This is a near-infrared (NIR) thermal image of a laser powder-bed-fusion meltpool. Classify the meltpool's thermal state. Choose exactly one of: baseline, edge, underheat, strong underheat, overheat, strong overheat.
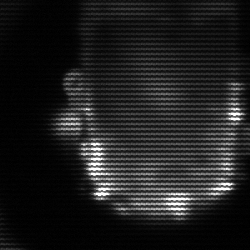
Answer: baseline